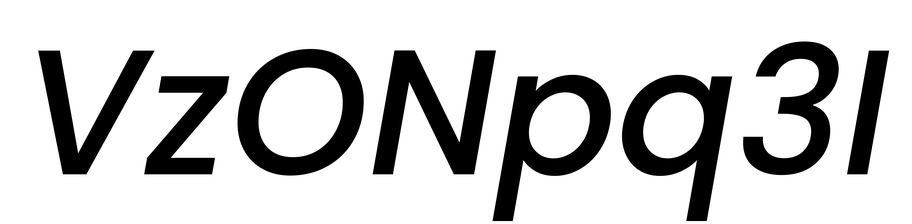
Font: Poppins-MediumItalic